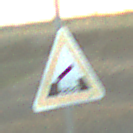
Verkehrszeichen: BeweglicheBruecke
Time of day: SunriseSunset
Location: Outdoor (Nature)
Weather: PartlyCloudy
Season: NotSpecified
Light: Natural